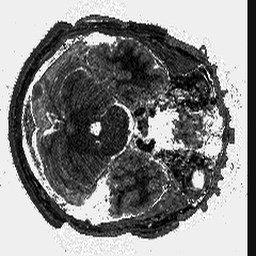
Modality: T1map
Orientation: axial
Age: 36
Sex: male
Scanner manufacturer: siemens
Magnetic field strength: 3 T
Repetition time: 5 s
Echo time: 0.00298 s